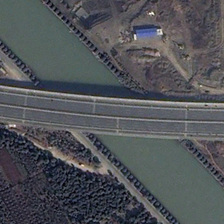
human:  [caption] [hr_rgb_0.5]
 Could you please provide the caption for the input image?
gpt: many green trees are in one side of a river with a bridge over it .

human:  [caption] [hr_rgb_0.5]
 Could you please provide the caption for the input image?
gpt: there are two intersecting bridges on the rivers .

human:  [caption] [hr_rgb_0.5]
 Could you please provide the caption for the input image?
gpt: many green trees are in one side of a river with a bridge over it .

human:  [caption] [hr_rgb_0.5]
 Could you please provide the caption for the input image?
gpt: there are two intersecting bridges on the rivers .

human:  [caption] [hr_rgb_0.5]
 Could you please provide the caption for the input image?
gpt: many green trees are in one side of a river with a bridge over it .